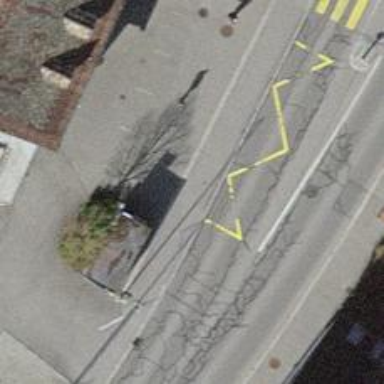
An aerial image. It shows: Bus stop with shelter. It is platform for public transport.